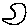
Label: moon